Question: I need you to help fix my issues. When I use listbox ItemSource in my code, selected items cannot be allowed to remove. Without using ListBox ItemsSource, the remove operation is working. Why? Please give me your soultion code. I need to include ItemsSource for the listbox. Thanks a million times! Oh yes I am using C# 4.5 and WPF.
'''
public SendEmail(List<string> items, ItemCollection needsItems)
: this()
{
_needList = needsItems;
lstNeeds.ItemsSource = _needList;
}
//Remove selected Items not working
if (lstNeeds.SelectedItem != null)
{
for (int i = lstNeeds.SelectedItems.Count - 1; i >= 0; i--)
{
lstNeeds.Items.Remove(lstNeeds.SelectedItems[i]);
}
}
'''

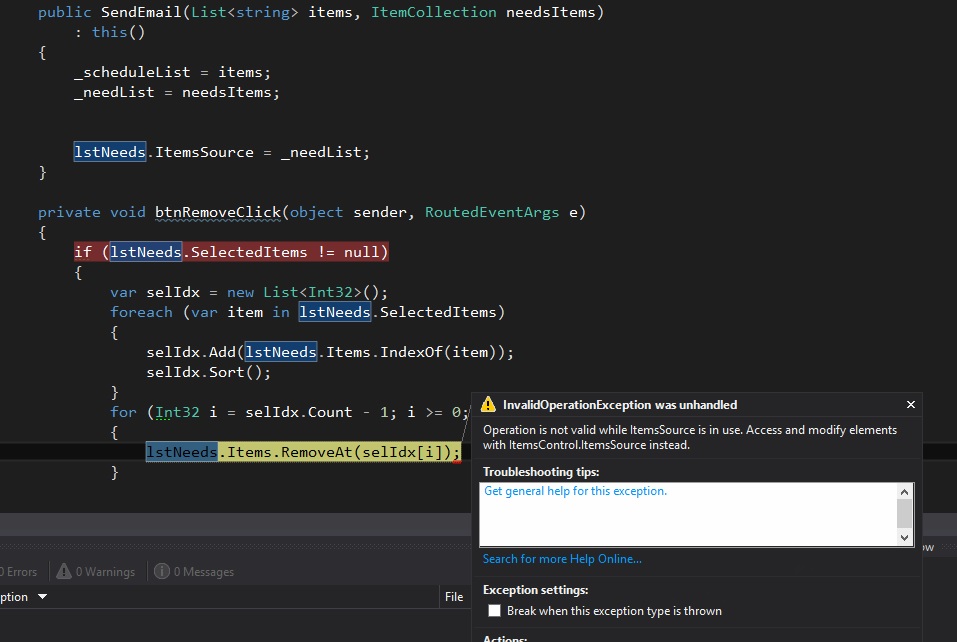
Answer: You're trying to remove an item from the collection you're iterating over.